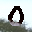
Label: 0